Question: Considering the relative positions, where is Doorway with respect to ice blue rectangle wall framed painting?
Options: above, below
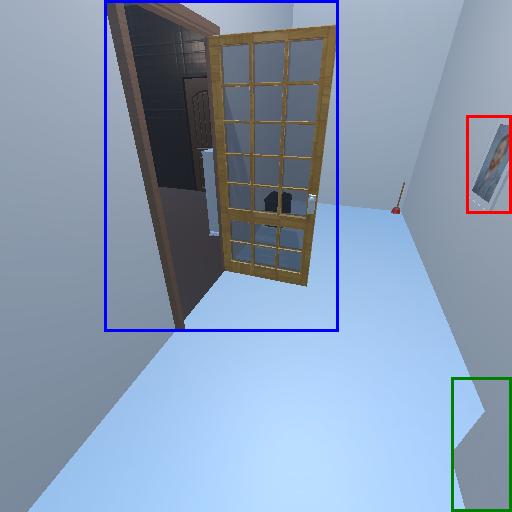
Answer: above